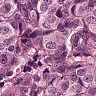
Metastatic tissue present: yes